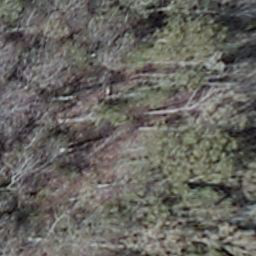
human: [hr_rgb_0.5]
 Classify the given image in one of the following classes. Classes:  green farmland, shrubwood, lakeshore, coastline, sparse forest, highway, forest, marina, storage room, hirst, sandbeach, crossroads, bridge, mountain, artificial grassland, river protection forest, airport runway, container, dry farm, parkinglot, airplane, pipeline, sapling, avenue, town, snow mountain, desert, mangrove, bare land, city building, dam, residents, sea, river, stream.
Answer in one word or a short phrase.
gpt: shrubwood